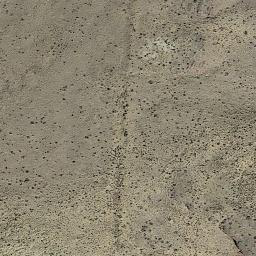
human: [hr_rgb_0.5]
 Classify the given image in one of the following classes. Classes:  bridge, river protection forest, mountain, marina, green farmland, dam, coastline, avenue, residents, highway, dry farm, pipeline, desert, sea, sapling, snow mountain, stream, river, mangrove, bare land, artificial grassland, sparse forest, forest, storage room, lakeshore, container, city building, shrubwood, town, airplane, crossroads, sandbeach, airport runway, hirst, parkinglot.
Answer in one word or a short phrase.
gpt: bare land